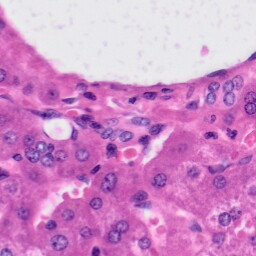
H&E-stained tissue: Liver